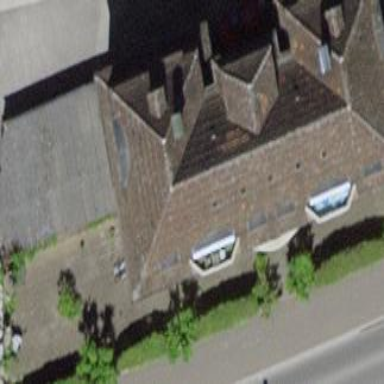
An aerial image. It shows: Building with mansard roof.